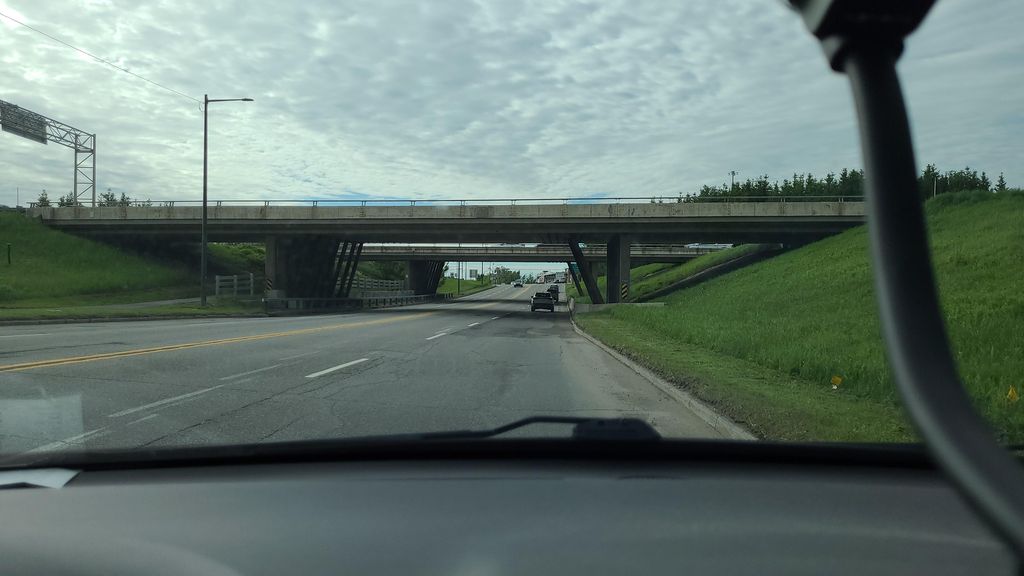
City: quebec_city